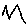
Label: zigzag